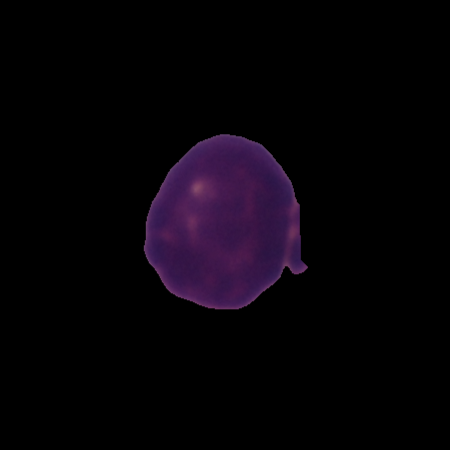
Label: healthy